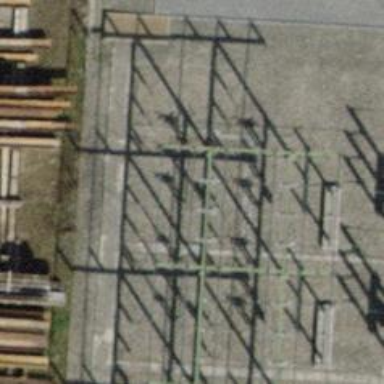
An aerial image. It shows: Insulator used in power systems.